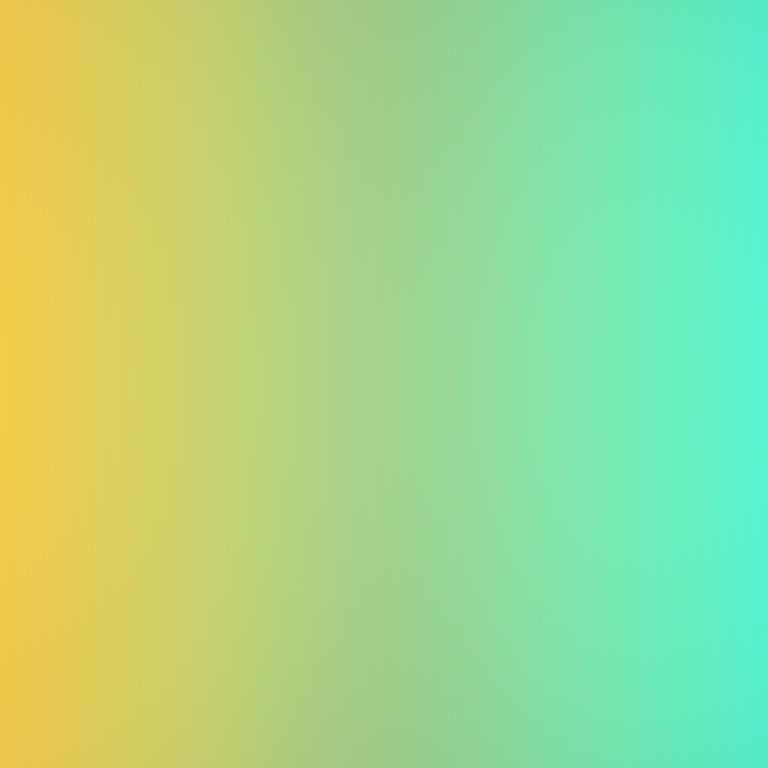
Abstract light effect, smooth gradient from golden yellow to soft teal, calm atmosphere, diffuse light, no room, no furniture, no objects.